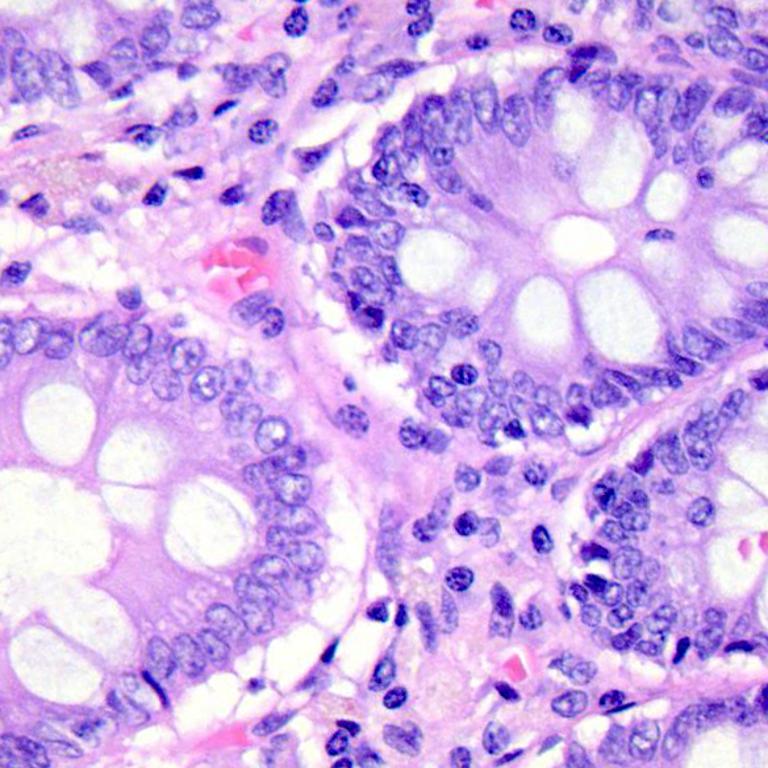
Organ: colon
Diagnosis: benign